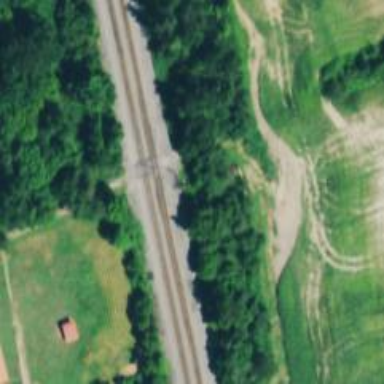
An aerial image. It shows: Railway level crossing.